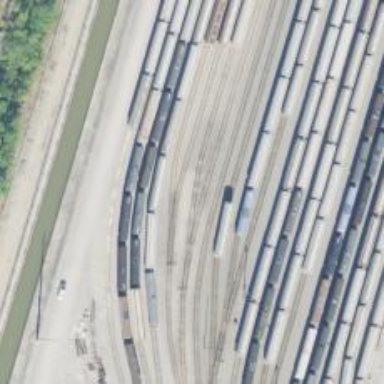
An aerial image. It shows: Railway spur service.